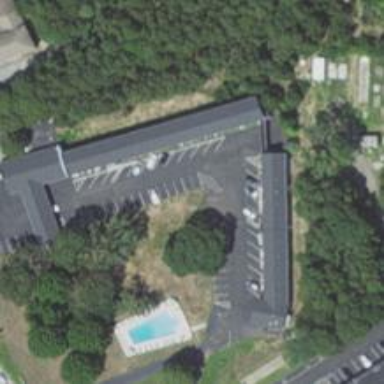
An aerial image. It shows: Motel.